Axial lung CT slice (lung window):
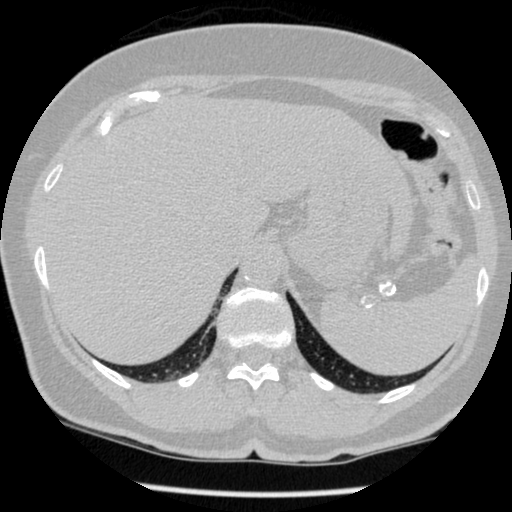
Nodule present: no